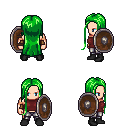
a pixel art fantasy rpg character, male body template, human, light skin, maroon sleeveless shirt, metal pants, green extra-long hairstyle, leather bracers, black shoes, shield, four views (front, back, left, right), 2x2 character sprite sheet, small pixel art, hard edges, no anti-aliasing